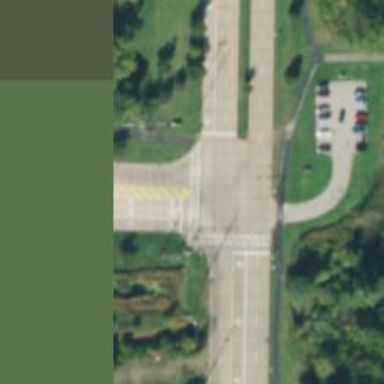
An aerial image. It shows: Marked crossing on footway.